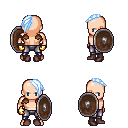
a pixel art fantasy rpg character, male body template, human, light skin, leather shoulder armor, metal pants, white cyan long mohawk hairstyle, gold gloves, maroon shoes, shield, four views (front, back, left, right), 2x2 character sprite sheet, small pixel art, hard edges, no anti-aliasing